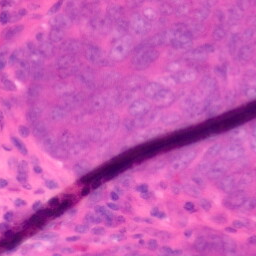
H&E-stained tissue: Colon